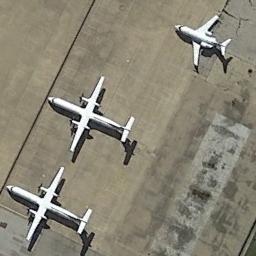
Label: airplane